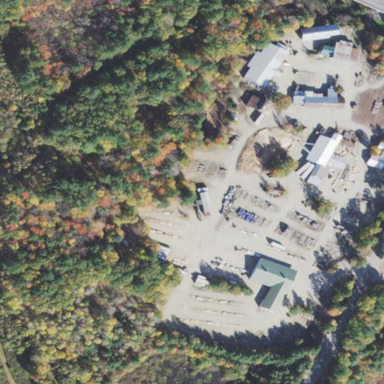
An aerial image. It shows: Industrial area with sawmill. The sawmill is categorized as trade craft shop.